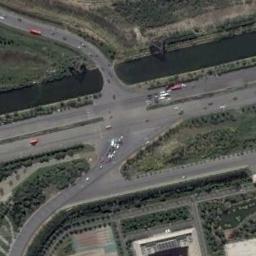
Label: intersection